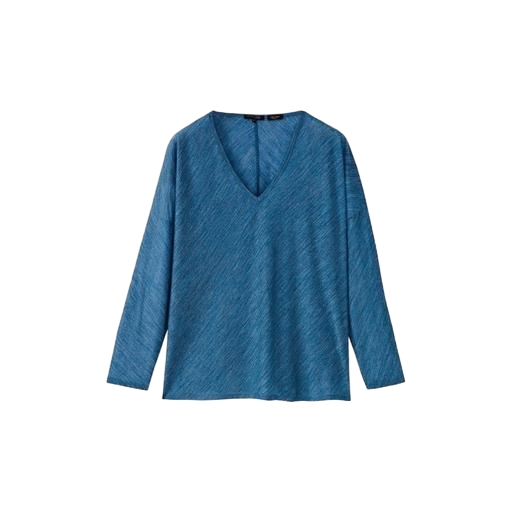
blue long-sleeve space-dye tee, blue and long-sleeve, blue v-neck shirt, white background